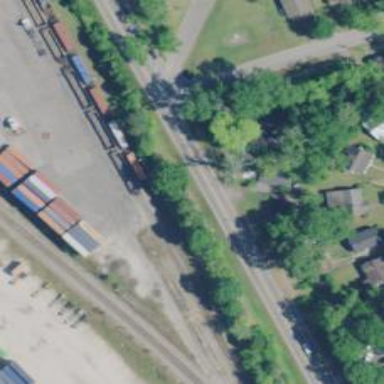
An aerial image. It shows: Rail spur service.